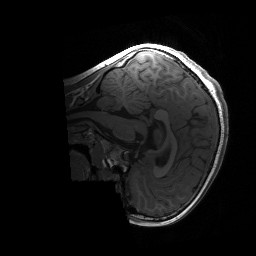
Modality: T1w
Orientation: sagittal
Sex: male
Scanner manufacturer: siemens
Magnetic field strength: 3 T
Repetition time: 1.9 s
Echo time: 0.00243 s